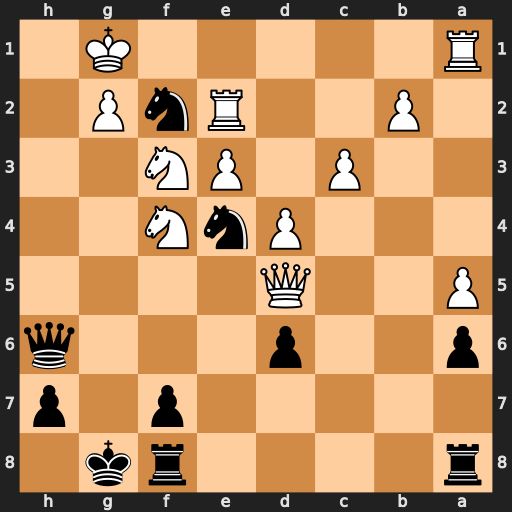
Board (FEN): r4rk1/5p1p/p2p3q/P2Q4/3PnN2/2P1PN2/1P2RnP1/R5K1
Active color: b
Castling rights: -
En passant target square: -
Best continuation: Qh1#